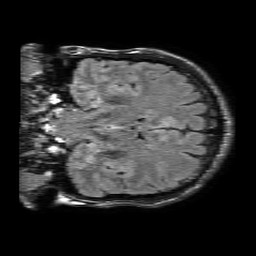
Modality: FLAIR
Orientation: coronal
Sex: male
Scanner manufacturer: philips
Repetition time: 11 s
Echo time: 0.125 s